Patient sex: M
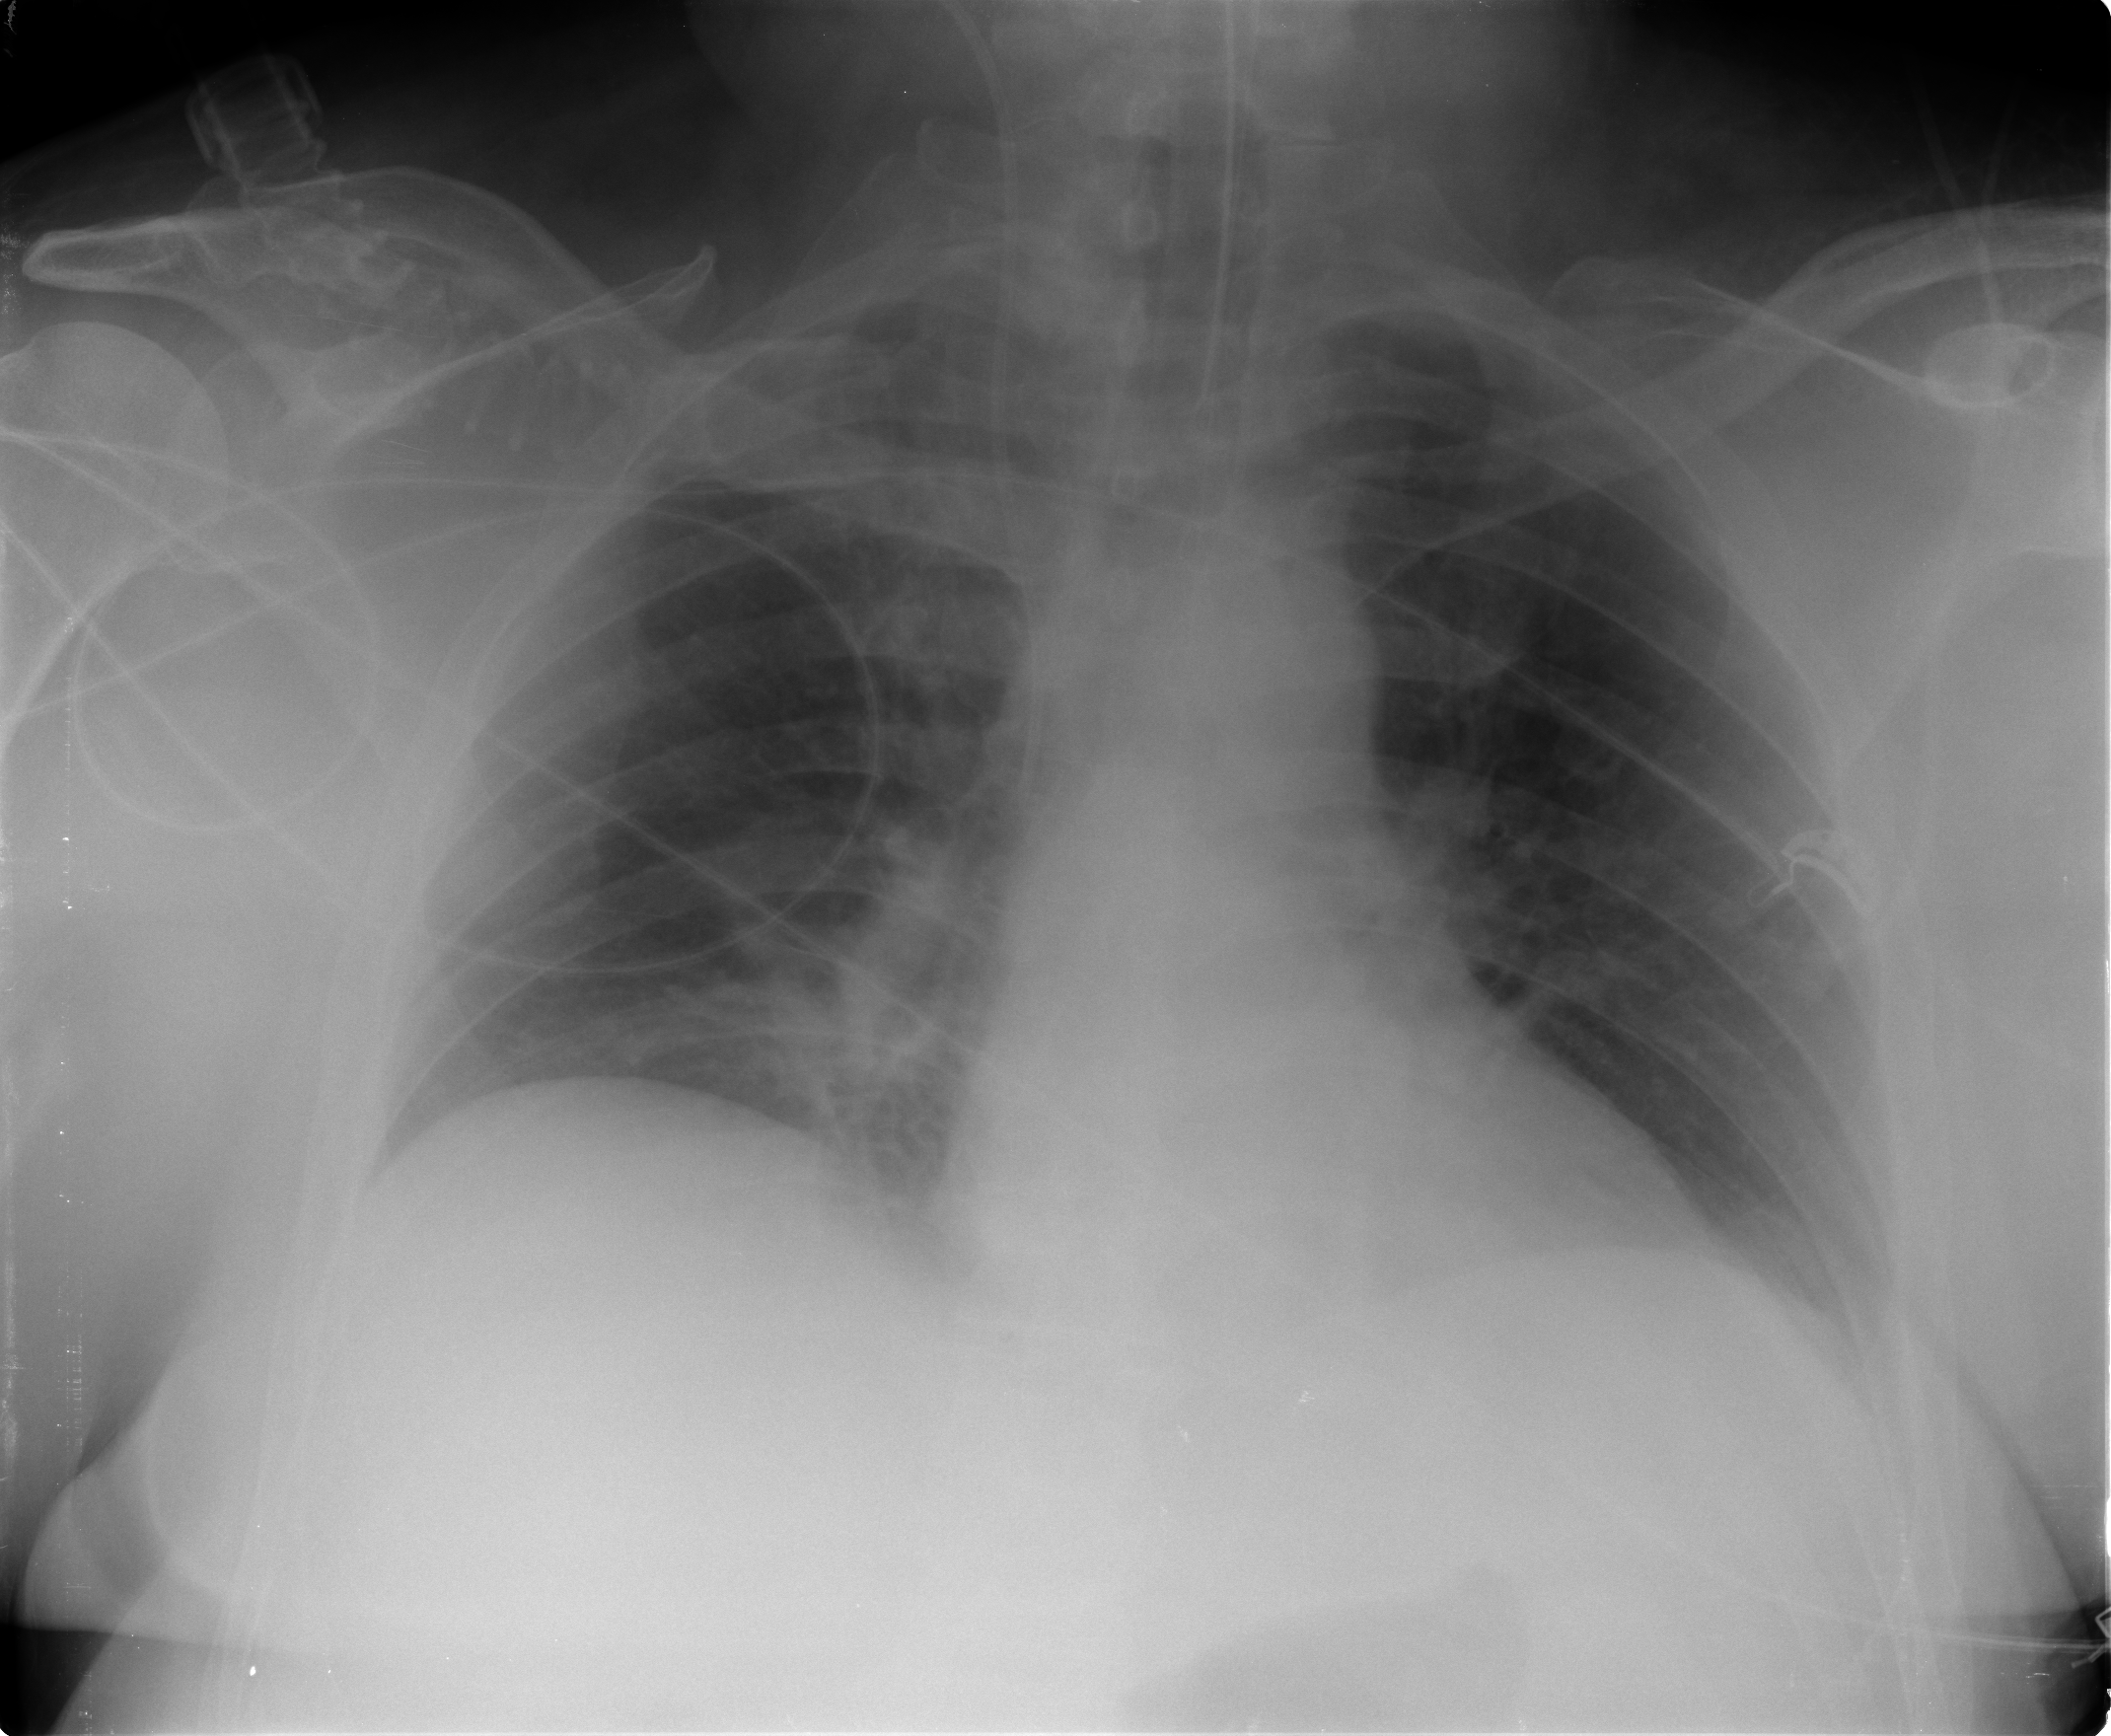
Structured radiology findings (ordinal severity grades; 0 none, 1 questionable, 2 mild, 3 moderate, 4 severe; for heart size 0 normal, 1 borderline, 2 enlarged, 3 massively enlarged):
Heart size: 0
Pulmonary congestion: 2
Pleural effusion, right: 0
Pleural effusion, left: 2
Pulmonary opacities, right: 0
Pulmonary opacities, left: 0
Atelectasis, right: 2
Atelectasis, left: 2